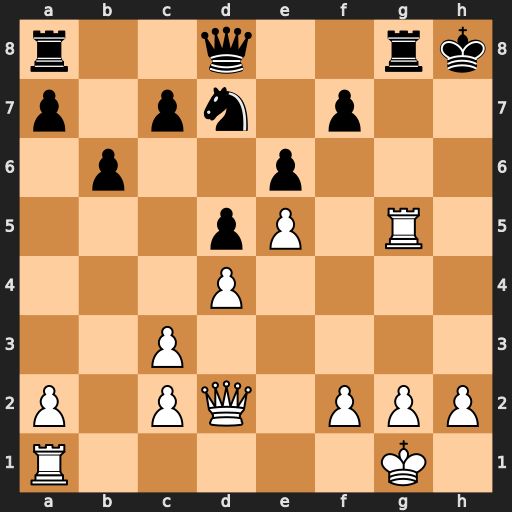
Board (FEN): r2q2rk/p1pn1p2/1p2p3/3pP1R1/3P4/2P5/P1PQ1PPP/R5K1
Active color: w
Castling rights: -
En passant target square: -
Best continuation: Rh5+ Kg7 Qh6#